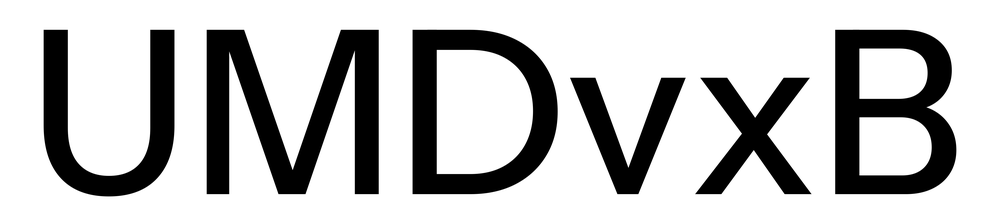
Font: InstrumentSans_Medium